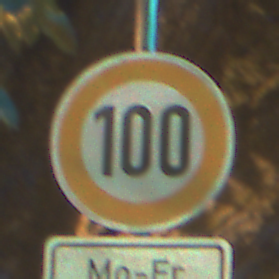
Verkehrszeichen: Geschwindigkeit100
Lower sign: ZeitangabenMitBeschraenkungAufWochentage2
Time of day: Night
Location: Outdoor (Urban)
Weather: PartlyCloudy
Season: NotSpecified
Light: Artificial